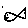
Label: fish